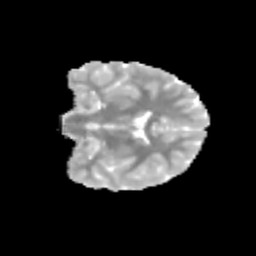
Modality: MD
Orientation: coronal
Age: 9
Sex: female
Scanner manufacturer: siemens
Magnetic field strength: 3 T
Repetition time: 3.8 s
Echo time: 0.07 s